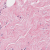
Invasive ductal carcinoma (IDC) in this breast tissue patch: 0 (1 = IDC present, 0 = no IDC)